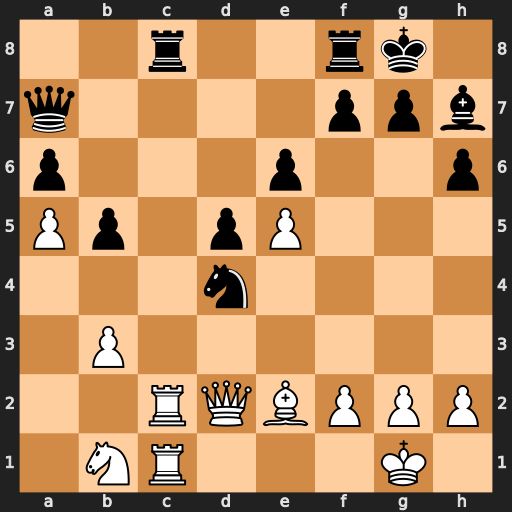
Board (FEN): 2r2rk1/q4ppb/p3p2p/Pp1pP3/3n4/1P6/2RQBPPP/1NR3K1
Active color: w
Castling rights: -
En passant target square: -
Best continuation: Rxc8 Nxe2+ Qxe2